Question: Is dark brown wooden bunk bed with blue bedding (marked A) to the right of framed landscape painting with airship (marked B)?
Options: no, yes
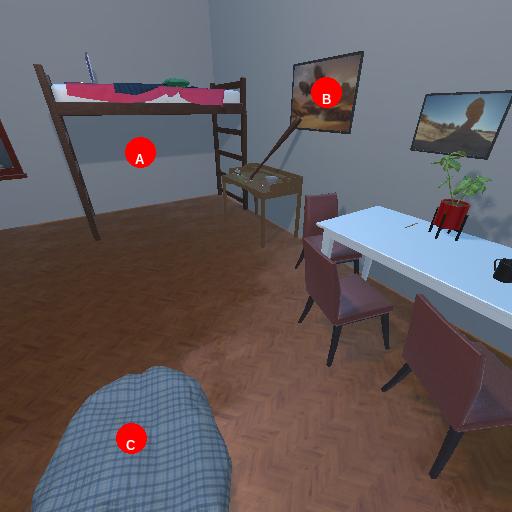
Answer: no